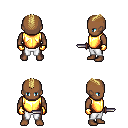
a pixel art fantasy rpg character, male body template, human, dark skin, gold chest armor, white pants, blonde short mohawk hairstyle, gold gloves, dagger, four views (front, back, left, right), 2x2 character sprite sheet, small pixel art, hard edges, no anti-aliasing